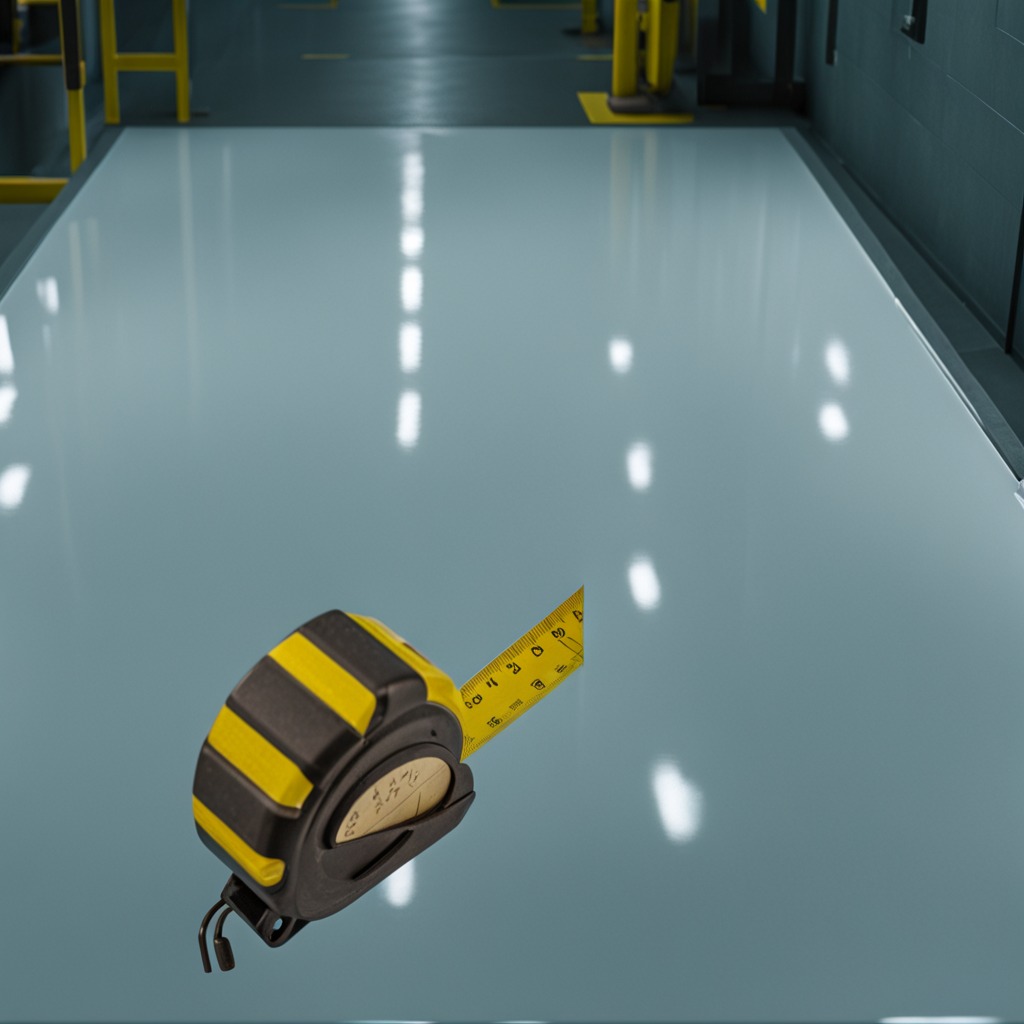
A measuring tape is lying on a high-gloss table in a ship maintenance bay industrial lighting.